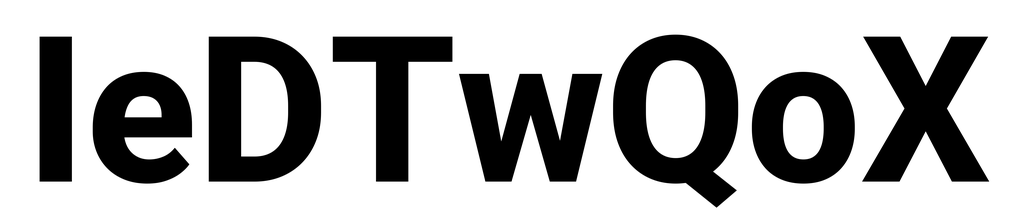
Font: Roboto_ExtraBold